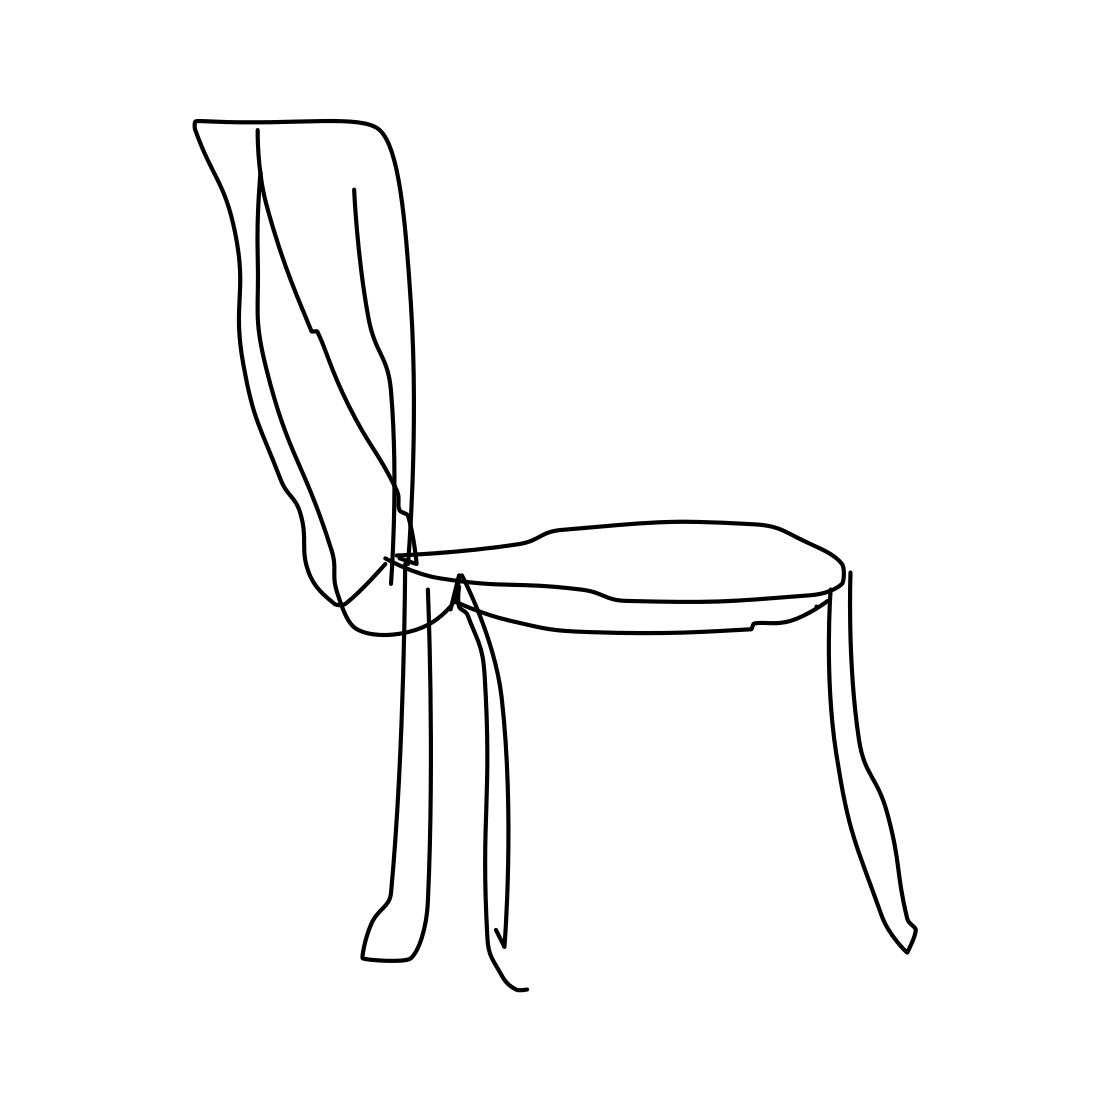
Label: chair